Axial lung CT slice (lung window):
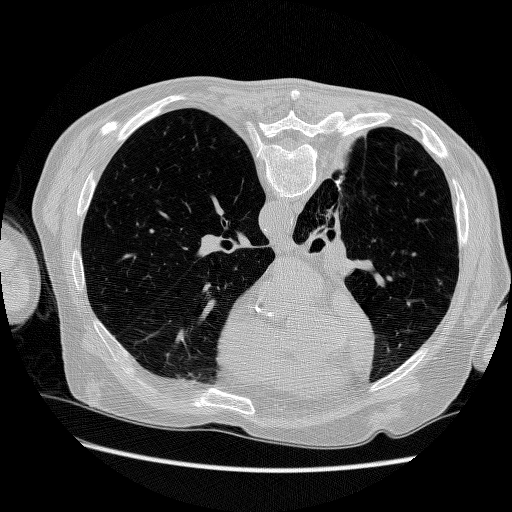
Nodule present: no